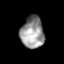
Tissue: prostate
Cell type: T cells
Senescence score: 0.3576
Nuclear area (px): 718
Mean DAPI intensity: 151.164